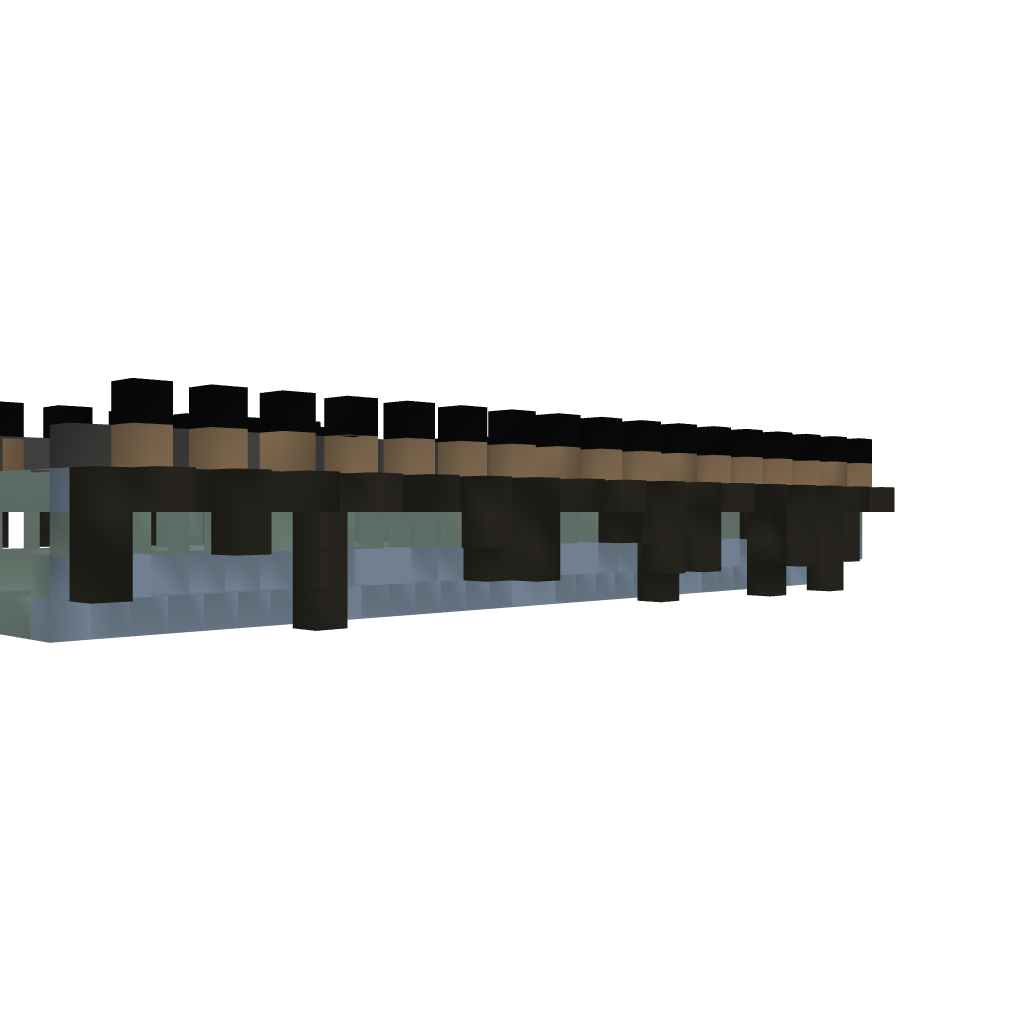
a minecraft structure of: Ancient Skyway Modified(T-Junction)